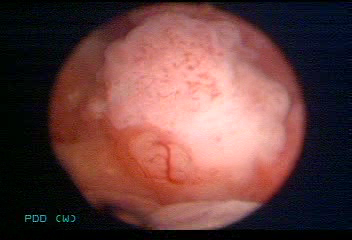
Modality: WLC
Class: Malignant
Subclass: HighGradePapillary
Lesion: L1
Stage: T1
Morphology: Papillary
Bladder cancer association: Yes
Annotated structures: Tumor